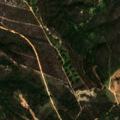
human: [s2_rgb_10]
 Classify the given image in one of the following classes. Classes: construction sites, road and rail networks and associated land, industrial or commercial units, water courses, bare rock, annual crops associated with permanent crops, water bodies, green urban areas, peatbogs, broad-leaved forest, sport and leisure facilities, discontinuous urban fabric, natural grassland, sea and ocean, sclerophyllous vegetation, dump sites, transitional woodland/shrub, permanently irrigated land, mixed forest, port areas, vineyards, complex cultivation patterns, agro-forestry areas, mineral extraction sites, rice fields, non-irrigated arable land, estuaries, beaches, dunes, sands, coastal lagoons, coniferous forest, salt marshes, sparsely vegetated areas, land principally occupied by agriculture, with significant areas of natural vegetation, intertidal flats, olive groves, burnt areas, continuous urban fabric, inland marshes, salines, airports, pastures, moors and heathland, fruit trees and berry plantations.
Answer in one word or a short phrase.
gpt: broad-leaved forest, transitional woodland/shrub